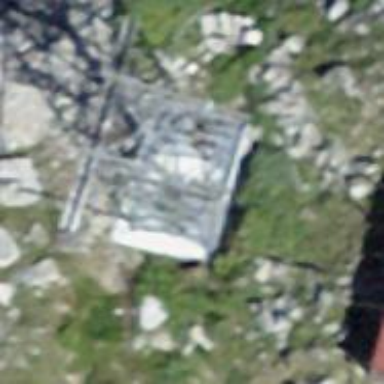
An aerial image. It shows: Pylon for aerialway.